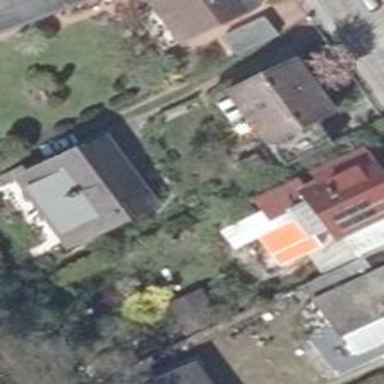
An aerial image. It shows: Detached building.